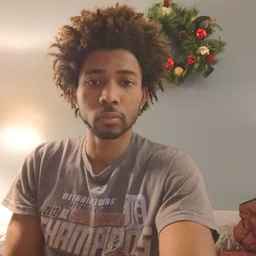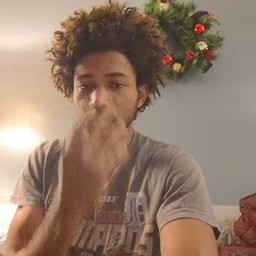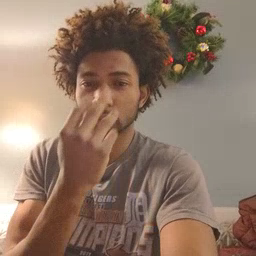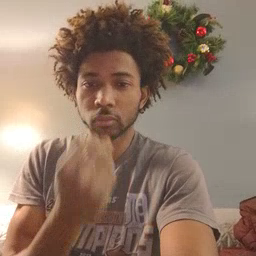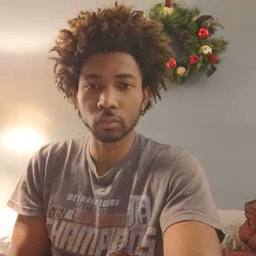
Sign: wolf